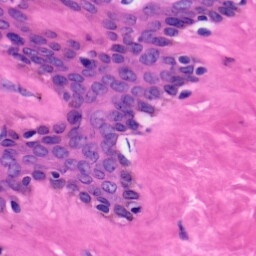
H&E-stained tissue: Skin